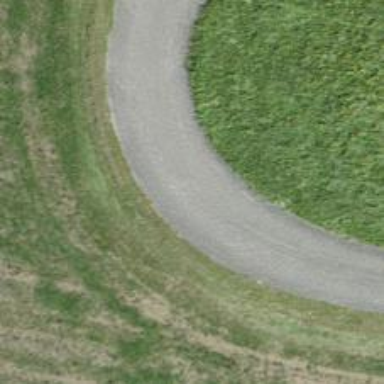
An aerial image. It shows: Paved track with grade1 quality.